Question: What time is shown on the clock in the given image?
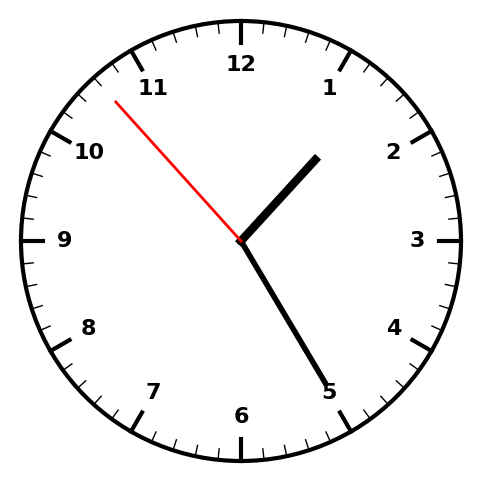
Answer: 01:24:53